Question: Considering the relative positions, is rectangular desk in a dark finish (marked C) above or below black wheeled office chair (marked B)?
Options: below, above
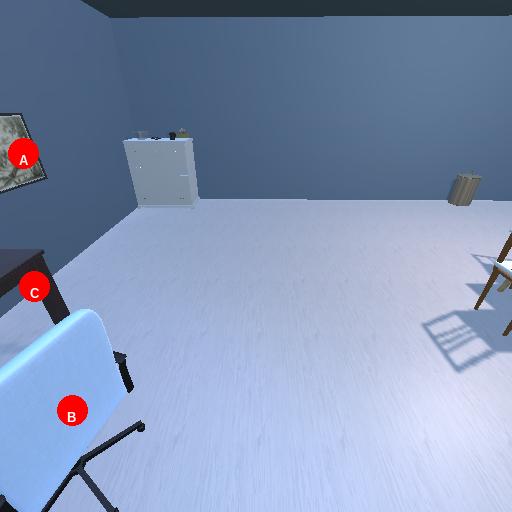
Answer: below